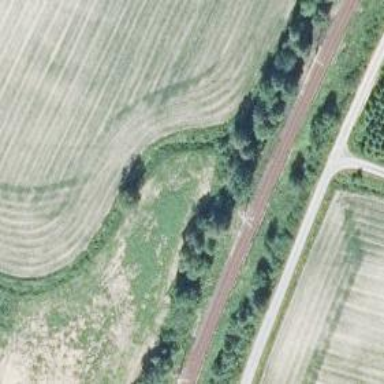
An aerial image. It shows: Continuous railway track.